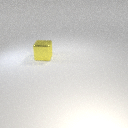
large yellow metal cube